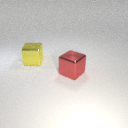
large yellow metal cube to the left of large red metal cube